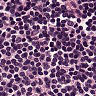
Metastatic tissue present: no